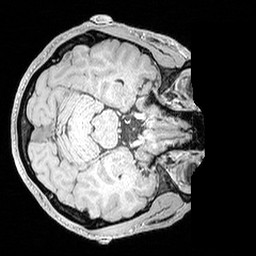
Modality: MP2RAGE
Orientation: axial
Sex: male
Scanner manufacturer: siemens
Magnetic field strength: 3 T
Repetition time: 5 s
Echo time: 0.00292 s